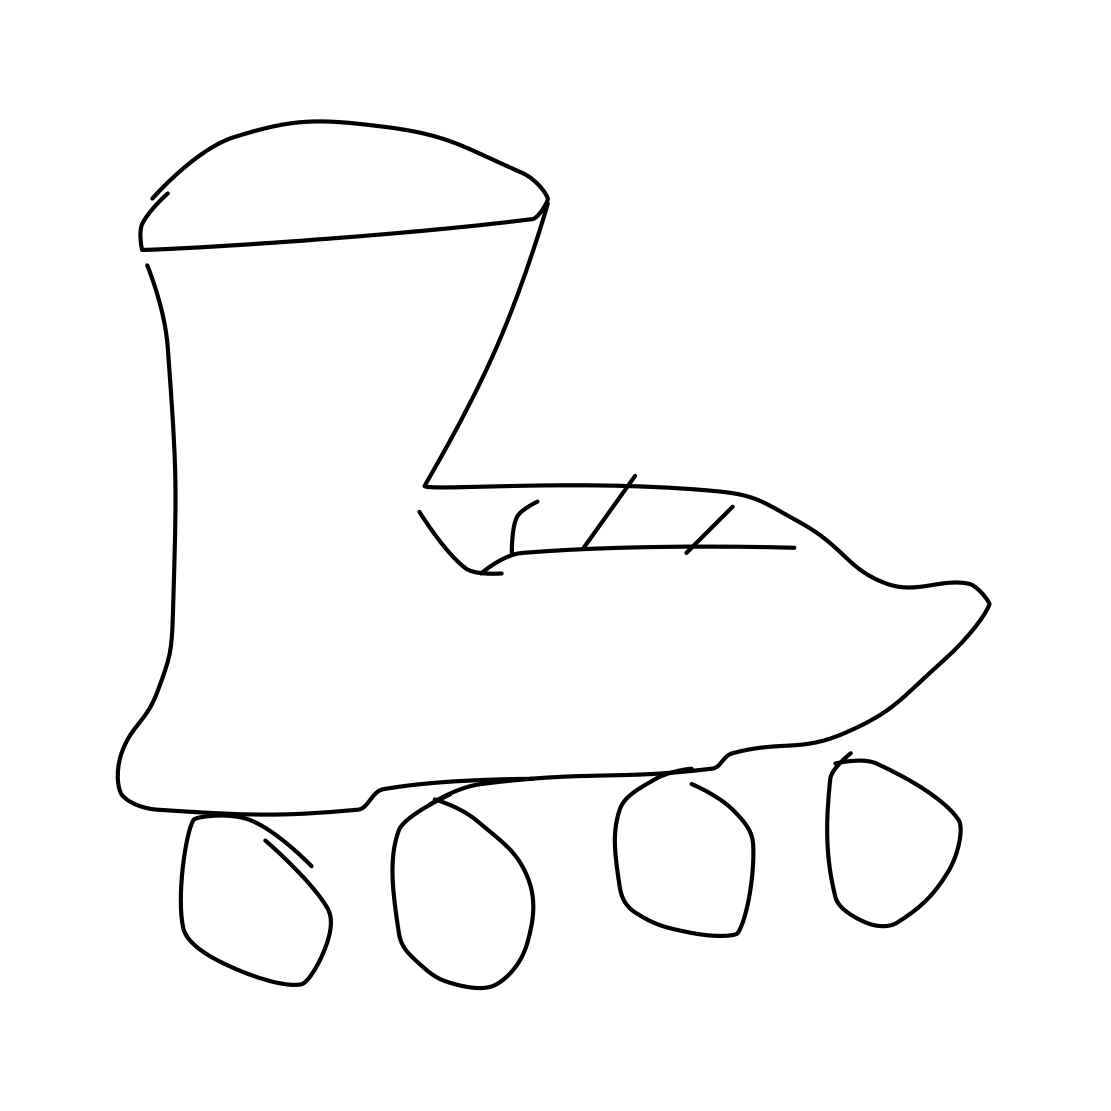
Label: rollerblades